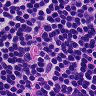
Metastatic tissue present: no